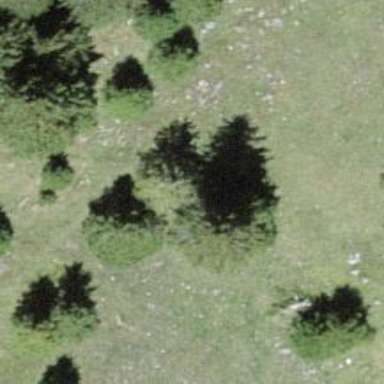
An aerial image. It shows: Needle-leaved tree in its natural environment.